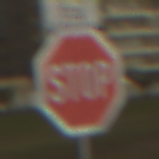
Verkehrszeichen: Stop
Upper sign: RichtungsangabeDurchPfeile9
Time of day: MorningAfternoon
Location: Outdoor (Suburban)
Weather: PartlyCloudy
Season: NotSpecified
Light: Natural